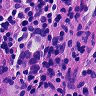
Metastatic tissue present: yes